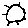
Label: sun